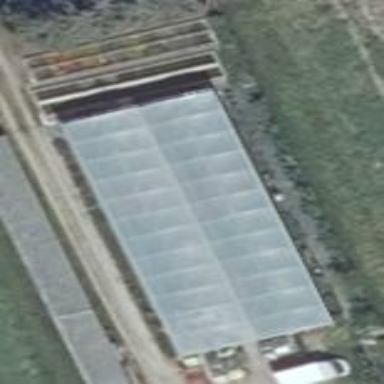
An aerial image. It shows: Greenhouse used for horticulture.